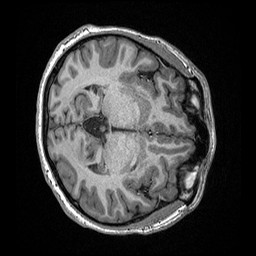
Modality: T1w
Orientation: axial
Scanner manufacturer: ge
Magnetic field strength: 3 T
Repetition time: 2.349 s
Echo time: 0.002968 s